Question: I have the following dataframe df ('dput' below):
'''
> df
group date1 date2 value
1 A 2022-01-01 2022-01-03 3
2 A 2022-01-03 2022-01-06 NA
3 A 2022-01-06 2022-01-07 2
4 A 2022-01-07 2022-01-10 2
5 B 2022-01-01 2022-01-02 NA
6 B 2022-01-02 2022-01-04 1
7 B 2022-01-04 2022-01-06 NA
8 B 2022-01-06 2022-01-09 4
'''
I would like to transform the interval date1 and date2 to one column such that it is possible to visualize. For example in row 1 we have value with date1 and date2, so the next row should have the date of date2 to date1 with the value. Th next row is NA which means nothing should happen in between. Here is the desired output:
'''
group date1 date2 value
1 A 2022-01-01 2022-01-03 3
2 A 2022-01-03 2022-01-03 3
3 A 2022-01-03 2022-01-06 NA
4 A 2022-01-06 2022-01-07 2
5 A 2022-01-07 2022-01-10 2
6 A 2022-01-10 2022-01-10 2
7 B 2022-01-01 2022-01-02 NA
8 B 2022-01-02 2022-01-04 1
9 B 2022-01-04 2022-01-04 1
10 B 2022-01-04 2022-01-06 NA
11 B 2022-01-06 2022-01-09 4
12 B 2022-01-09 2022-01-09 4
'''
As you can see it is transformed that it is possible to visualize like this:
'''
library(ggplot2)
ggplot(df, aes(x = date1, y = value, color = group, group = group)) +
geom_step()
'''

<URL>
So I was wondering if anyone knows how to transform these two interval columns to one column to make it possible to visualize like above?
---
'dput' df:
'''
df<-structure(list(group = c("A", "A", "A", "A", "B", "B", "B", "B"
), date1 = c("2022-01-01", "2022-01-03", "2022-01-06", "2022-01-07",
"2022-01-01", "2022-01-02", "2022-01-04", "2022-01-06"), date2 = c("2022-01-03",
"2022-01-06", "2022-01-07", "2022-01-10", "2022-01-02", "2022-01-04",
"2022-01-06", "2022-01-09"), value = c(3, NA, 2, 2, NA, 1, NA,
4)), class = "data.frame", row.names = c(NA, -8L))
'''
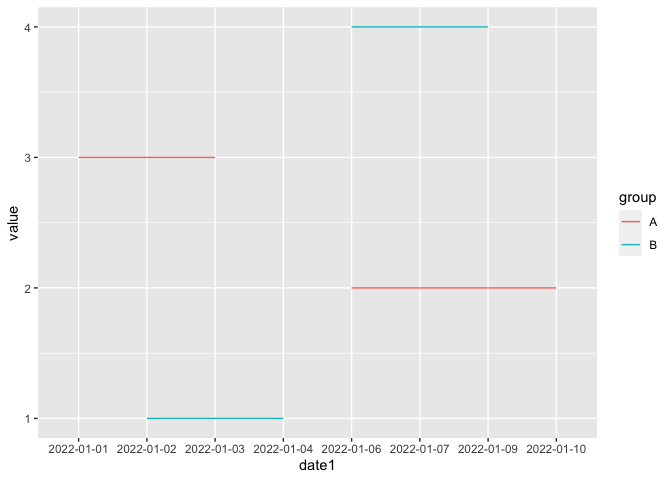
Answer: With 'add_row':
'''
library(dplyr)
library(tibble)
df %>%
group_by(group, cu = cumsum(is.na(value))) %>%
group_modify(~ add_row(.x, date1 = max(.$date2), date2 = max(.$date2), value = max(.$value, na.rm = TRUE))) %>%
ungroup() %>%
select(-cu)
# A tibble: 12 x 4
group date1 date2 value
<chr> <chr> <chr> <dbl>
1 A 2022-01-01 2022-01-03 3
2 A 2022-01-03 2022-01-03 3
3 A 2022-01-03 2022-01-06 NA
4 A 2022-01-06 2022-01-07 2
5 A 2022-01-07 2022-01-10 2
6 A 2022-01-10 2022-01-10 2
7 B 2022-01-01 2022-01-02 NA
8 B 2022-01-02 2022-01-04 1
9 B 2022-01-04 2022-01-04 1
10 B 2022-01-04 2022-01-06 NA
11 B 2022-01-06 2022-01-09 4
12 B 2022-01-09 2022-01-09 4
'''
<URL>